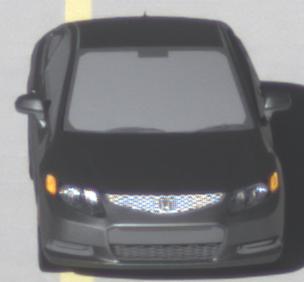
Make: Honda
Model: Civic Limousine 1.8
Detailed model: Civic (IX) Limousine
Model produced from: 2014/05
Model produced until: 2017/06
Doors: 4
Color: gray
Road condition: dry road
Daytime: morning or afternoon
Contrast: high contrast